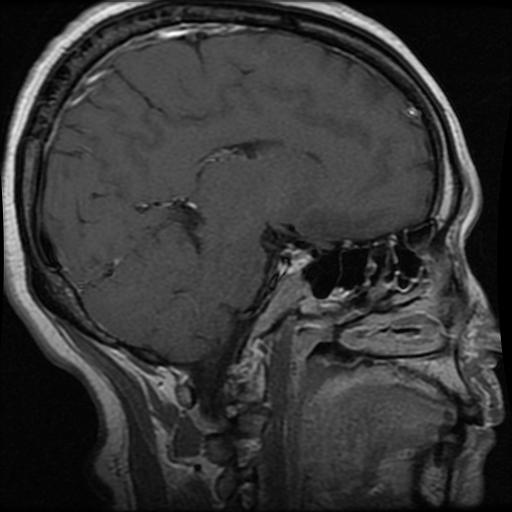
Label: pituitary